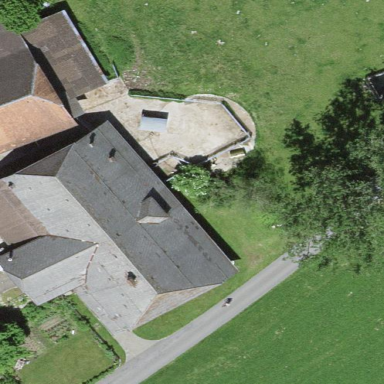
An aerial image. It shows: Farm building.